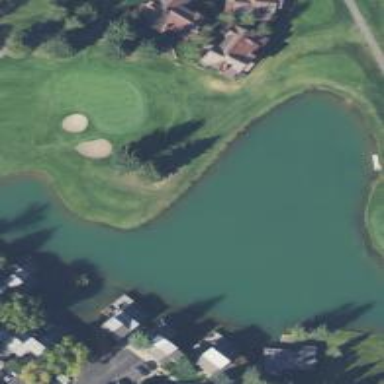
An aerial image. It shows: Water hazard on golf course. The hazard is natural water feature.